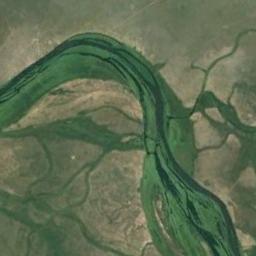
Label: river